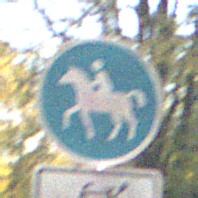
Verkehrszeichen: Reitweg
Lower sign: EinspurigeFahrzeugeFrei4
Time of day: SunriseSunset
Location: Outdoor (Urban)
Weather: PartlyCloudy
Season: Autumn
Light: Natural